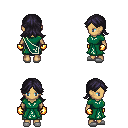
a pixel art fantasy rpg character, female body template, human, tanned skin, sash dress, teal pants, raven loose hair, gold gloves, white slippers, four views (front, back, left, right), 2x2 character sprite sheet, small pixel art, hard edges, no anti-aliasing